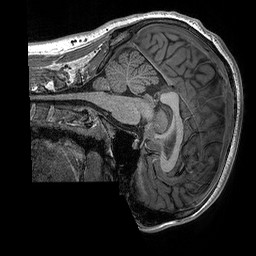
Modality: T1w
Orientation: sagittal
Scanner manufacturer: siemens
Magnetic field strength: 3 T
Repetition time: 2.3 s
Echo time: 0.00298 s